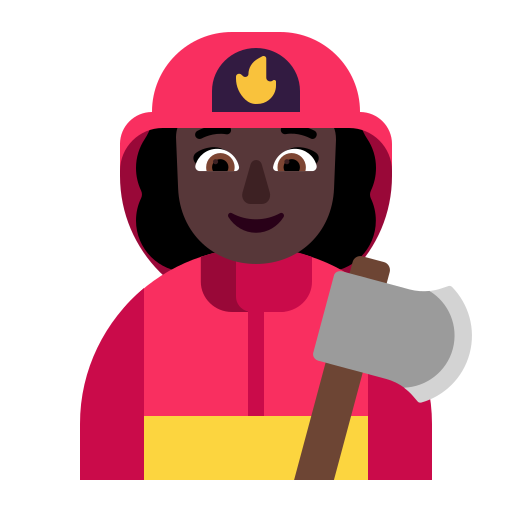
woman firefighter flat dark